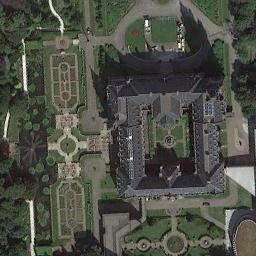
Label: palace